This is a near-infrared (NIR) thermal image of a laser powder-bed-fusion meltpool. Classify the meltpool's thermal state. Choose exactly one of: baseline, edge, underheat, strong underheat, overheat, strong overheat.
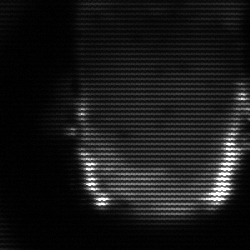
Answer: baseline